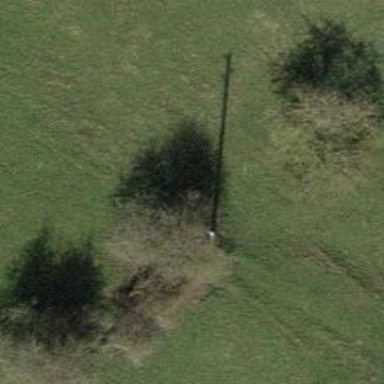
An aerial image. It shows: Minor power line.